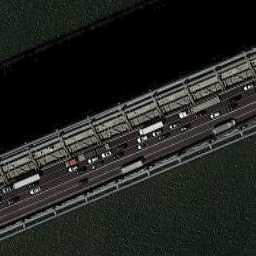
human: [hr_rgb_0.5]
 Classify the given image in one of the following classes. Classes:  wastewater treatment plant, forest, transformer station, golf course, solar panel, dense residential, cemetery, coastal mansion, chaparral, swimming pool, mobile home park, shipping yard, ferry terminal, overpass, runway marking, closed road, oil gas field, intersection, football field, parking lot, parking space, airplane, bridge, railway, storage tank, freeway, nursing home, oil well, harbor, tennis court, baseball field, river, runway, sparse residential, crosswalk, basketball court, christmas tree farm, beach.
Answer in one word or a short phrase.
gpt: bridge